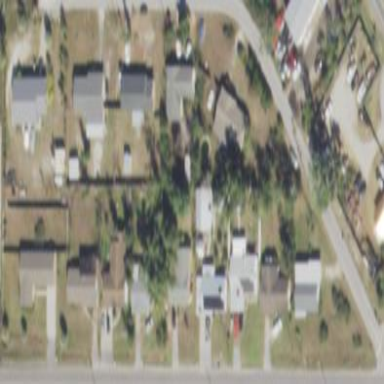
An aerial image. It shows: Residential area consisting of single-family homes.